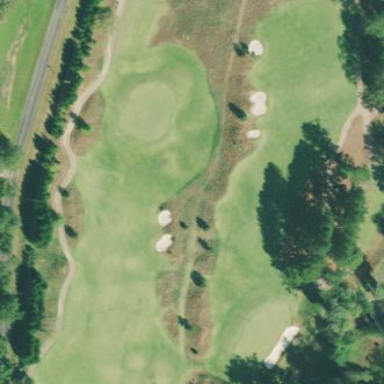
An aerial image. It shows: Grassy area designated as golf fairway.